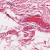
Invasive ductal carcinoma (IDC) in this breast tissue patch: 0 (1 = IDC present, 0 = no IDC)